The image shows the envelope spectrum of a rolling-element bearing's vibration signal, with the characteristic fault frequencies (BPFO outer race, BPFI inner race, BSF ball, FTF cage) marked as reference lines. Diagnose the bearing from this image, choosing from: normal, inner_race, outer_race, ball.
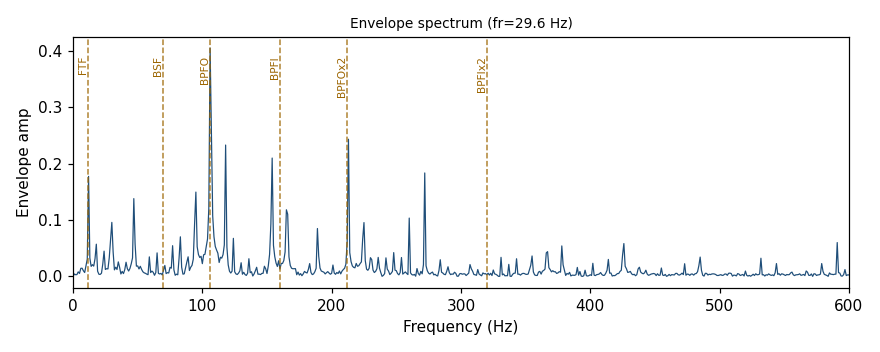
Answer: outer_race